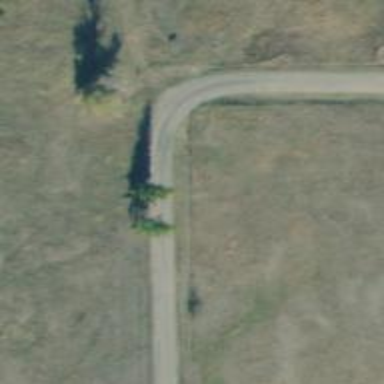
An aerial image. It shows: Tertiary road.